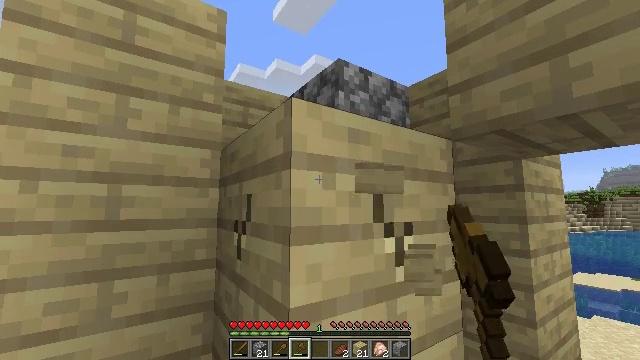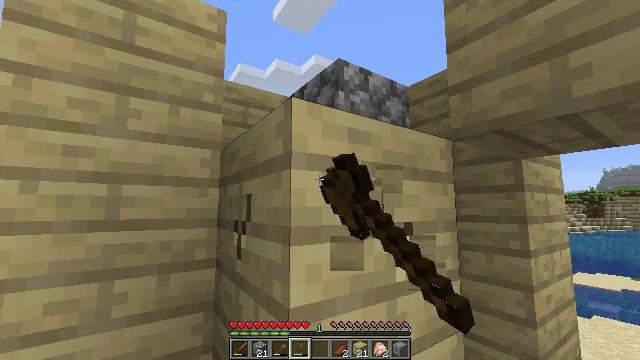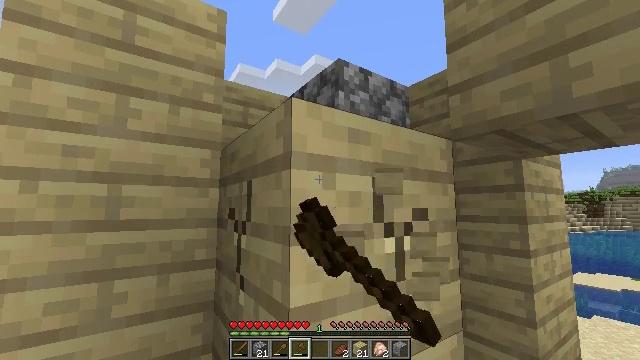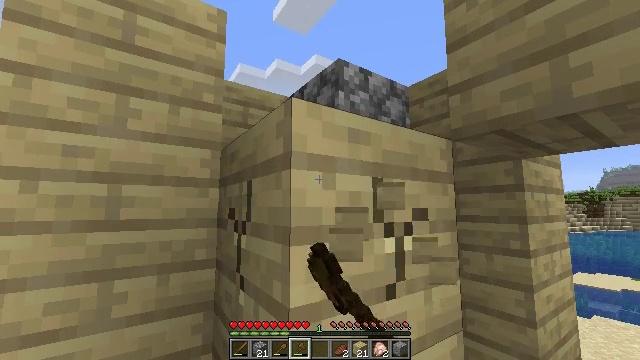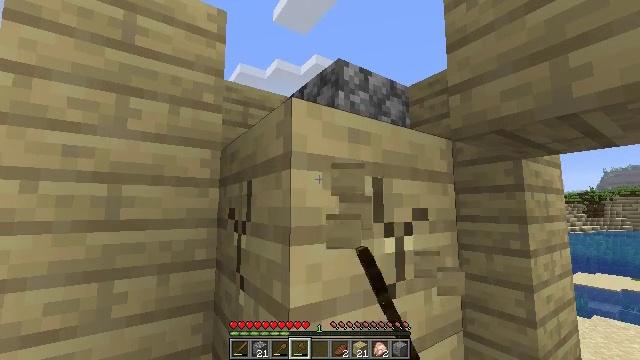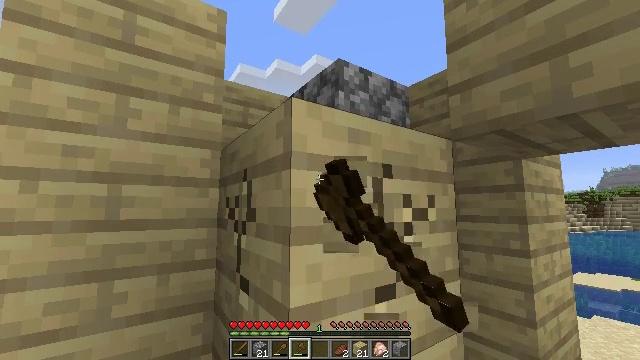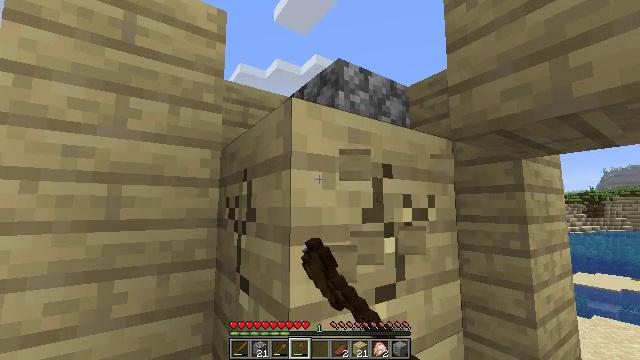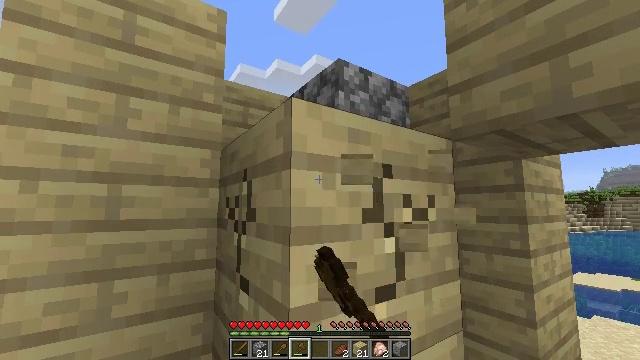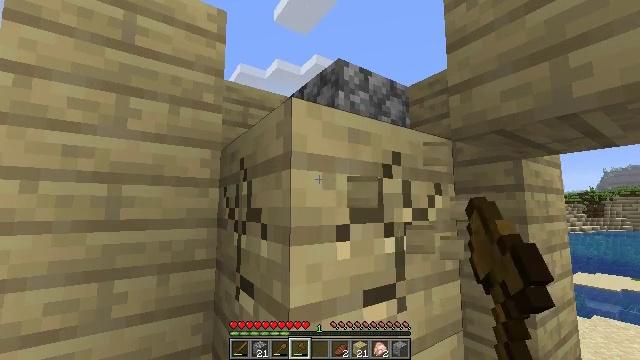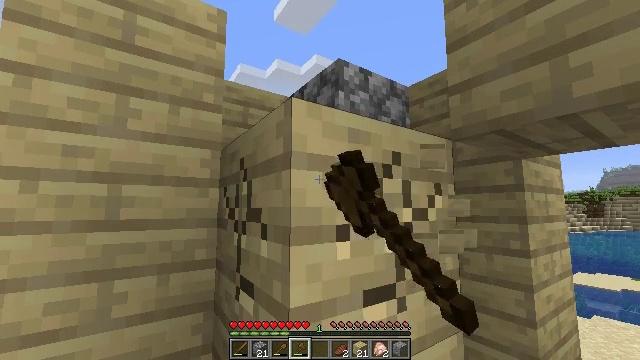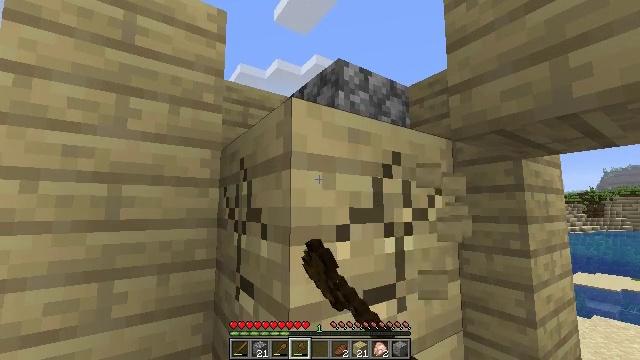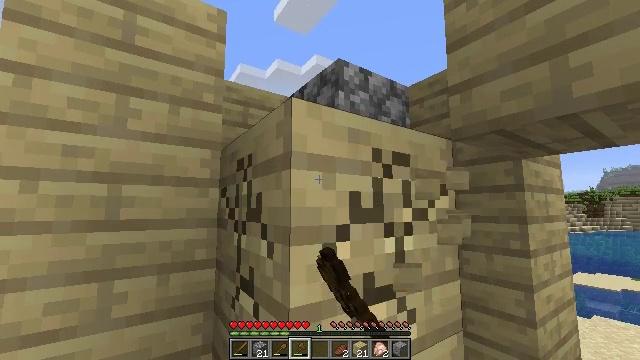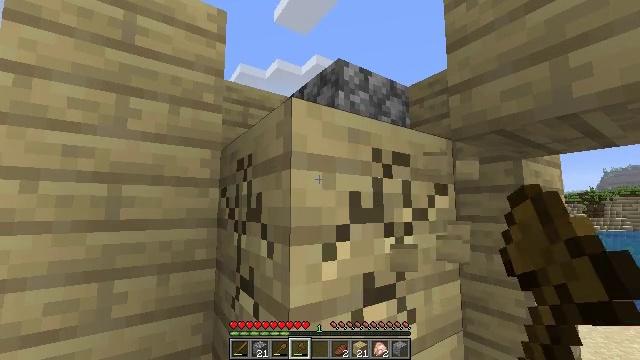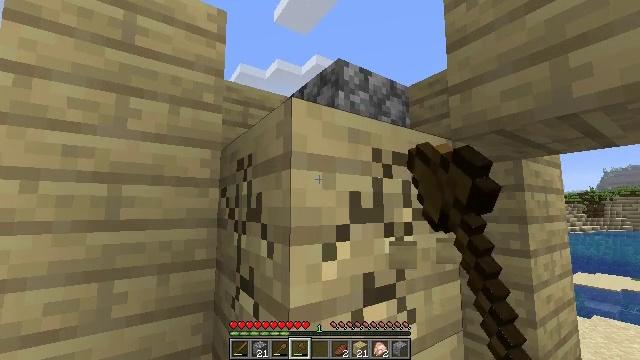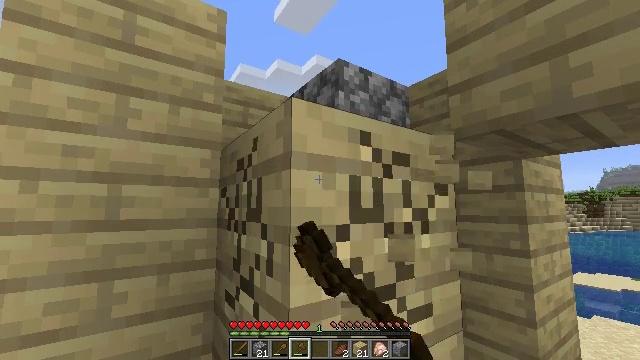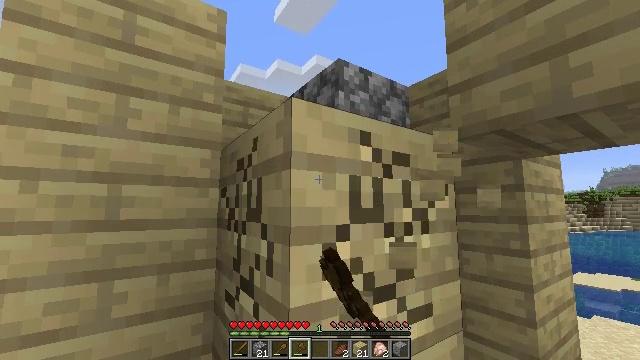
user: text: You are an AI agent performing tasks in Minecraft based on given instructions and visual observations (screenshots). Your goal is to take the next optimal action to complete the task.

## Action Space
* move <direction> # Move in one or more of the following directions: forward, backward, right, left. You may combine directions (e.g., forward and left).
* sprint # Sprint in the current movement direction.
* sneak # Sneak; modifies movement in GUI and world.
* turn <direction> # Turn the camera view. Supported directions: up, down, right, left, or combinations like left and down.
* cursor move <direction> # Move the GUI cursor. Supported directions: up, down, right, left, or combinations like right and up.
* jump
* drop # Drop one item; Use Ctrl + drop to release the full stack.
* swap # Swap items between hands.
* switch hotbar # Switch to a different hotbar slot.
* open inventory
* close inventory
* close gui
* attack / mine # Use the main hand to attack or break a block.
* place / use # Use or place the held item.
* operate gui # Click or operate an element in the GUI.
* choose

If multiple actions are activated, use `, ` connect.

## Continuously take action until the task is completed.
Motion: motion action
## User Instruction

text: Break the existing birch planks.
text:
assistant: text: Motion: attack / mine
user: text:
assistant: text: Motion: attack / mine
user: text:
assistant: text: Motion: attack / mine
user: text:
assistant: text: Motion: attack / mine
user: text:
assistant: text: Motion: attack / mine
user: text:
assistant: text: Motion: attack / mine
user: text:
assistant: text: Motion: attack / mine
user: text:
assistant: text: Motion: attack / mine
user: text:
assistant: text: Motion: attack / mine
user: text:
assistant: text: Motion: attack / mine
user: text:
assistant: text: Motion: attack / mine
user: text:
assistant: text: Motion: attack / mine
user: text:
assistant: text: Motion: attack / mine
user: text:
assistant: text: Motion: attack / mine
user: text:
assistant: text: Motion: attack / mine
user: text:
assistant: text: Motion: attack / mine
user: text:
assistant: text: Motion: attack / mine
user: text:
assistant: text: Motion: attack / mine
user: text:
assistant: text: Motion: attack / mine
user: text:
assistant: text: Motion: attack / mine
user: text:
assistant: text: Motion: attack / mine
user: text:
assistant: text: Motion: attack / mine
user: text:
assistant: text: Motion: attack / mine
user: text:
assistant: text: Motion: attack / mine
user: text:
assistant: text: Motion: attack / mine
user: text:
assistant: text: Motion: attack / mine
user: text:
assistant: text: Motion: attack / mine
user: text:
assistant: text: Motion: attack / mine
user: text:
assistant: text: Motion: attack / mine
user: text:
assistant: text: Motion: turn down, attack / mine